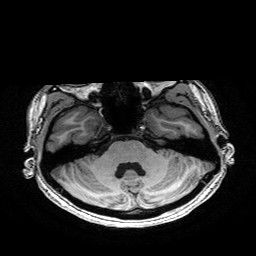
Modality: T1w
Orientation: coronal
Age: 22
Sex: female
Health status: healthy
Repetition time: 2.53 s
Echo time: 0.0034 s